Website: apple
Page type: address-validator
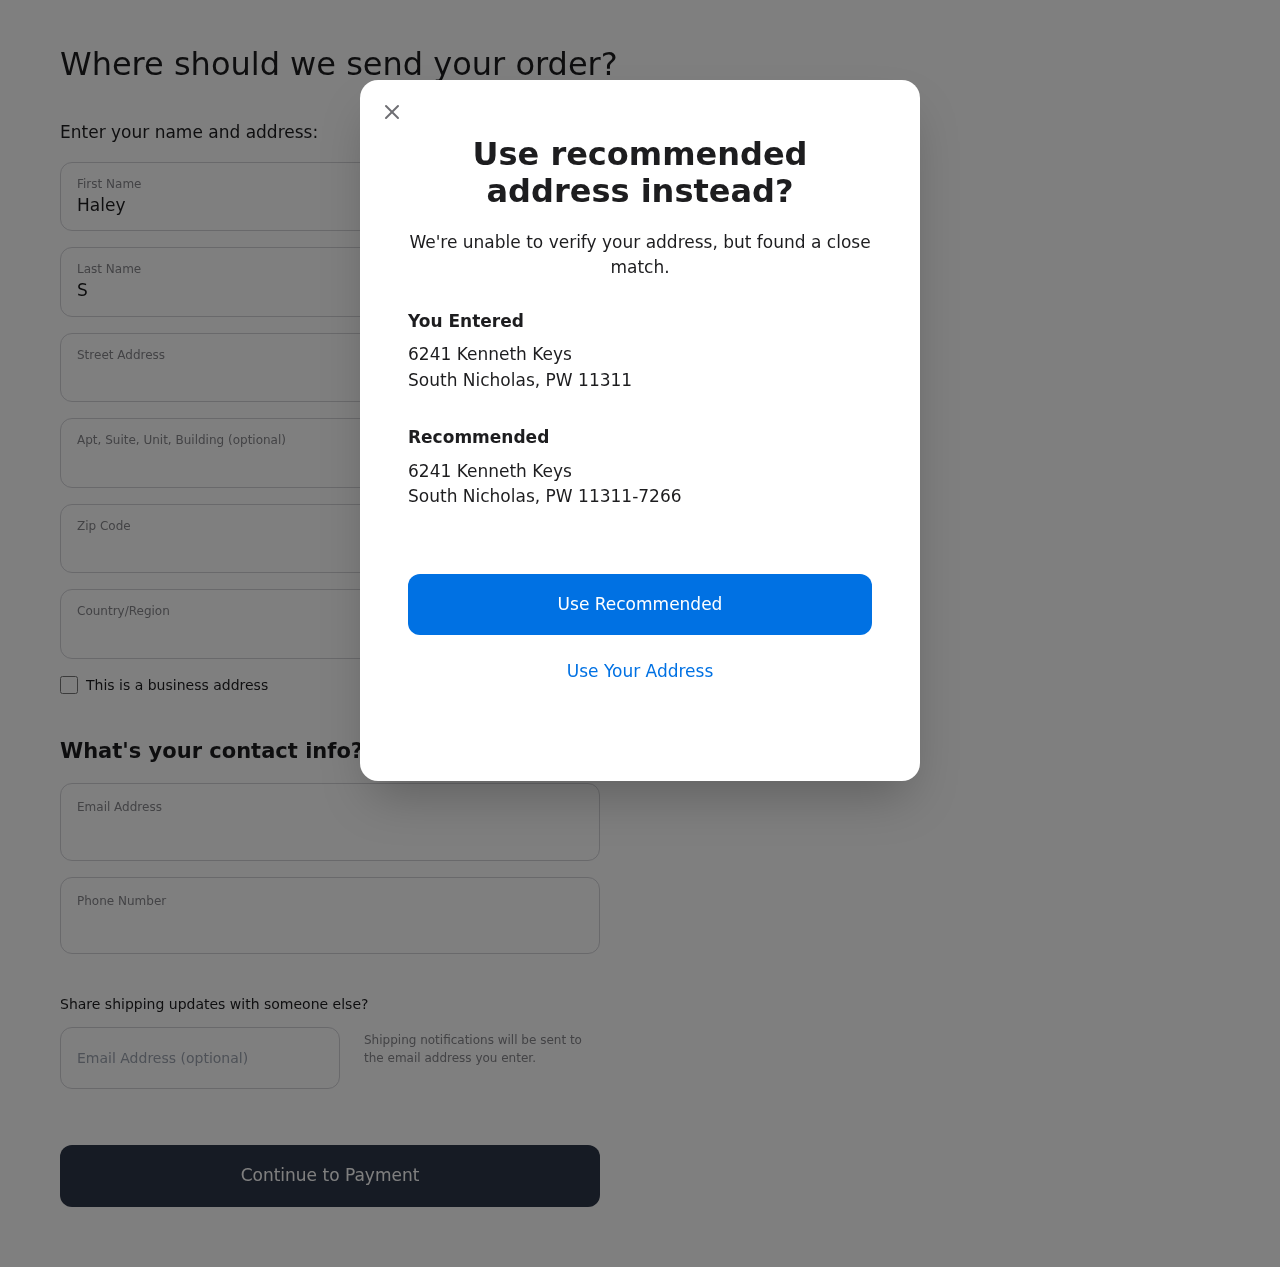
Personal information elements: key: PII_CITY
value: South Nicholas
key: PII_COUNTRY
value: United States
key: PII_EMAIL
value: haley_sosa@yahoo.com
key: PII_FIRSTNAME
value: Haley
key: PII_GIFT_EMAIL
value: tylergutierrez@yahoo.com
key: PII_LASTNAME
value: Sosa
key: PII_PHONE
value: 7746296863
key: PII_POSTCODE
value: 11311
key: PII_POSTCODE_FULL
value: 11311-7266
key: PII_STATE_ABBR
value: PW
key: PII_STREET
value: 6241 Kenneth Keys
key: PII_STREET2
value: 6241 Kenneth Keys
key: PII_STREET2
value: Suite 836
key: PII_CITY2
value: South Nicholas
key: PII_STATE_ABBR2
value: PW